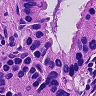
Metastatic tissue present: yes